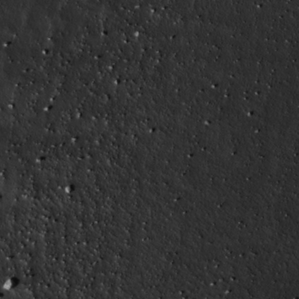
Label: non_frost